Field crop: maize
Growth stage: 2
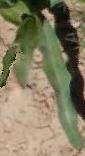
Species: maize